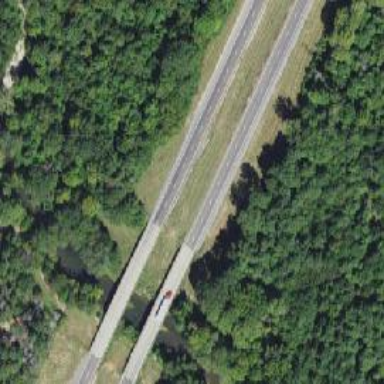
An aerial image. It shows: Viaduct bridge over motorway.